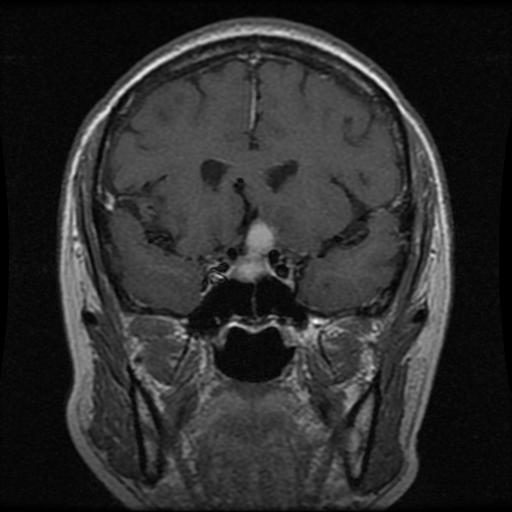
Label: pituitary